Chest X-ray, PA view. Patient: 55 years old, sex M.
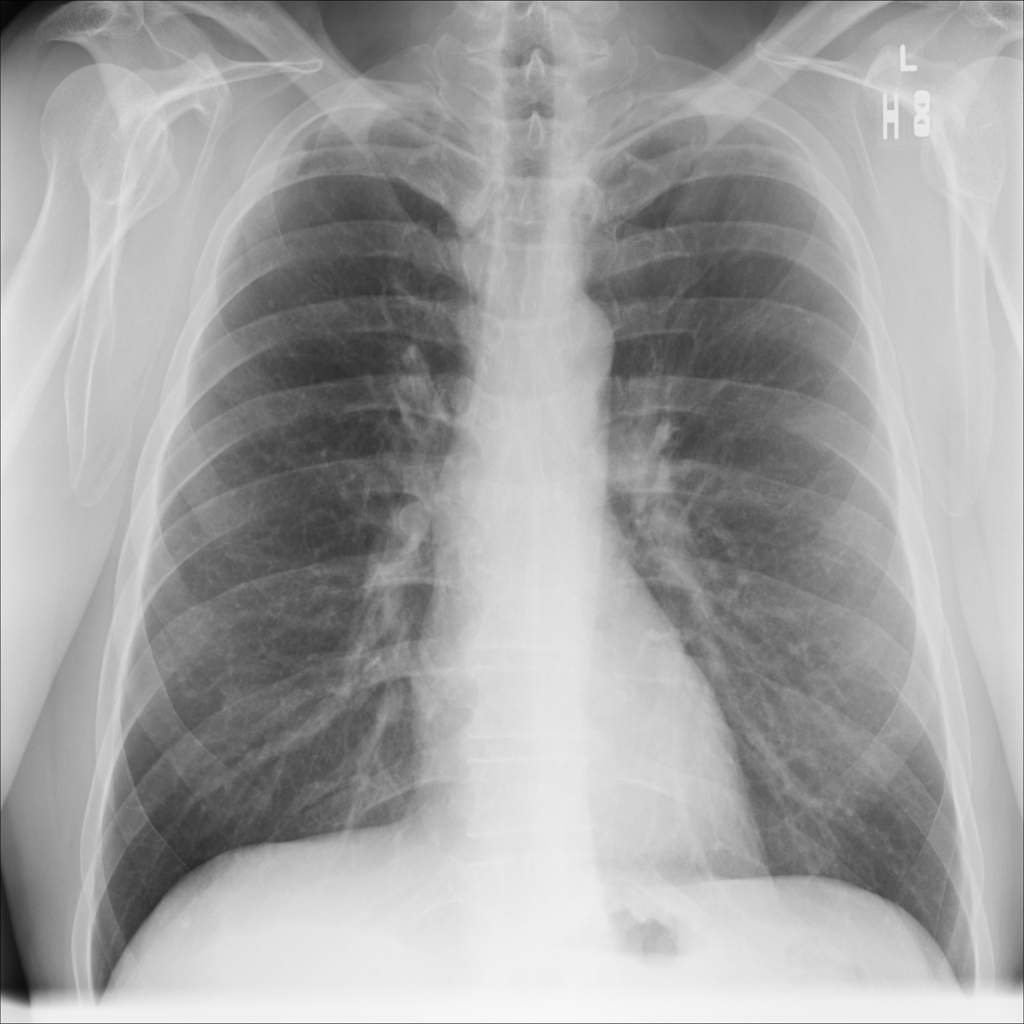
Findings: Pleural_Thickening